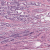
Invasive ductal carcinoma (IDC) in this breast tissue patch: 1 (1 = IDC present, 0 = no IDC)